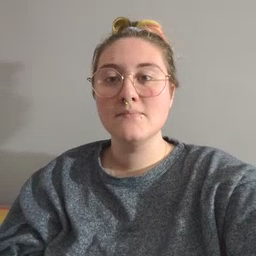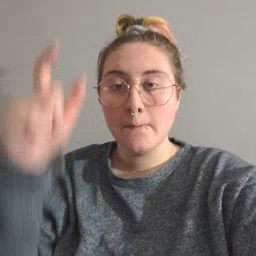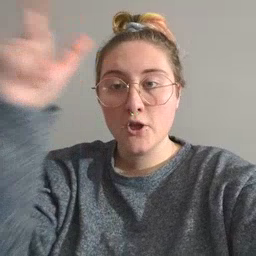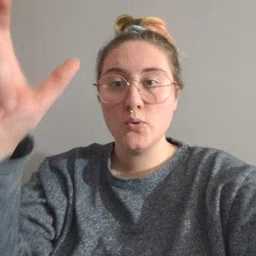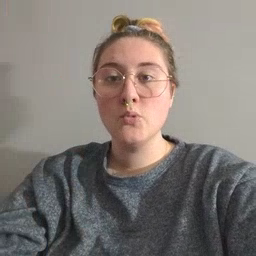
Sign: moon